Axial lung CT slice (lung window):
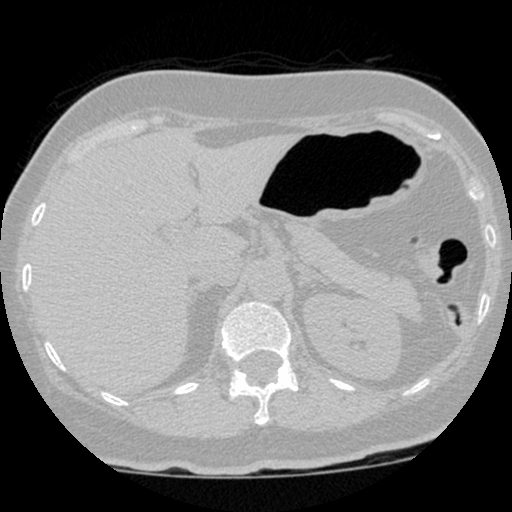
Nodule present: no